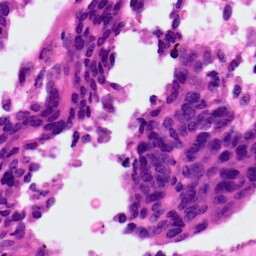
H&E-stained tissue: Ovarian